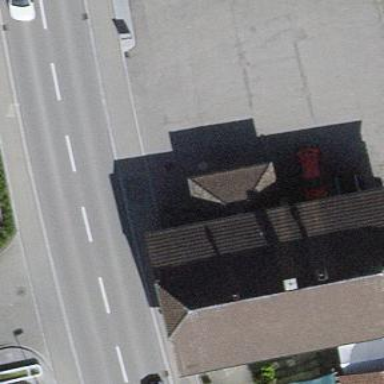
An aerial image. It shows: Restaurant in building.